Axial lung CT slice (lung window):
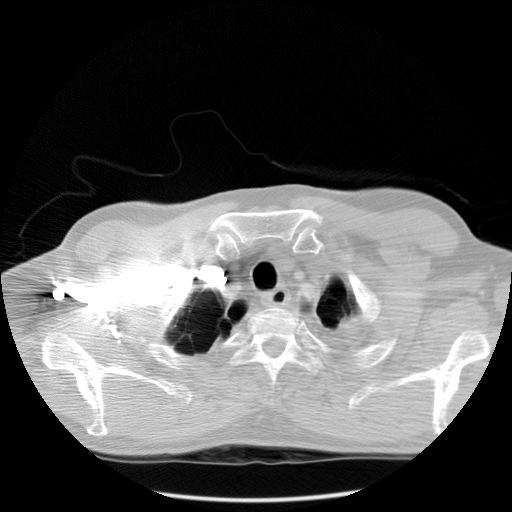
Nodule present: no